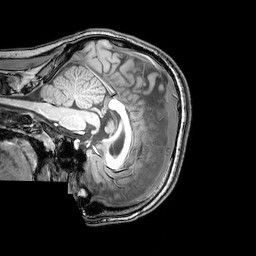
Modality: T1w
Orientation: sagittal
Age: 26
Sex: male
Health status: healthy
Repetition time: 0.081 s
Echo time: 0.037 s